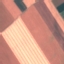
Label: AnnualCrop